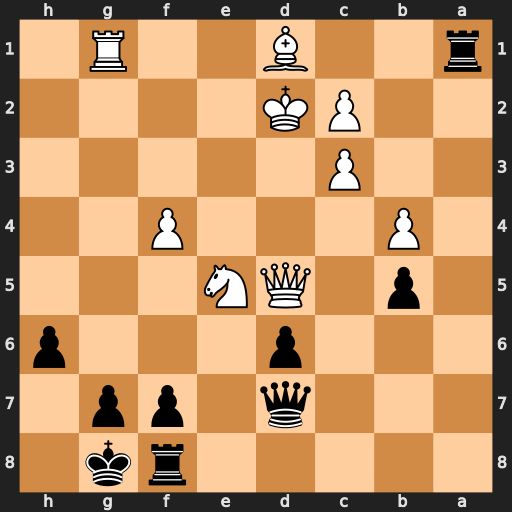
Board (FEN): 5rk1/3q1pp1/3p3p/1p1QN3/1P3P2/2P5/2PK4/r2B2R1
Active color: b
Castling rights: -
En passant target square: -
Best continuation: Qf5 Rxg7+ Kxg7